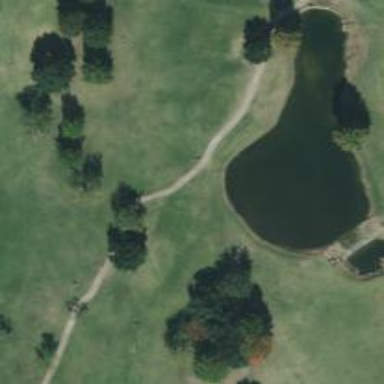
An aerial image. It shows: View of golf hole.